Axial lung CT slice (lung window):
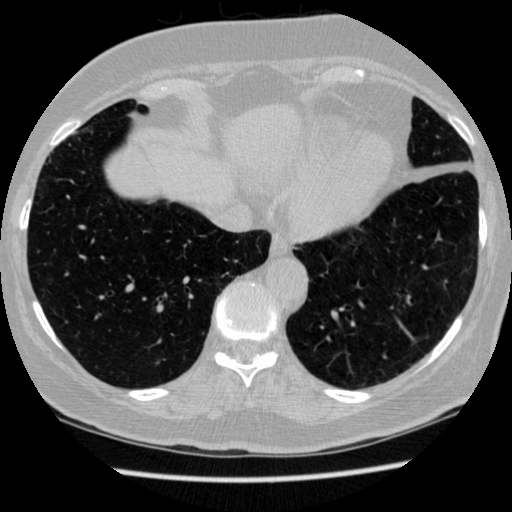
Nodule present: no